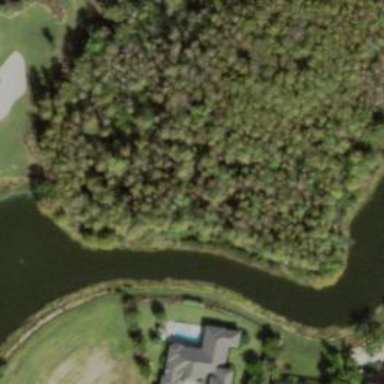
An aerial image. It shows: Picturesque scene of golf course with lateral water hazard.